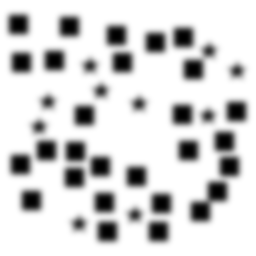
Squares: 28
Triangles: 0
Stars: 10
Total shapes: 38